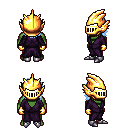
a pixel art fantasy rpg character, male body template, orc, green skin, purple robe, teal pants, white cyan long bangs hairstyle, gold helm, gold gloves, metal boots, four views (front, back, left, right), 2x2 character sprite sheet, small pixel art, hard edges, no anti-aliasing